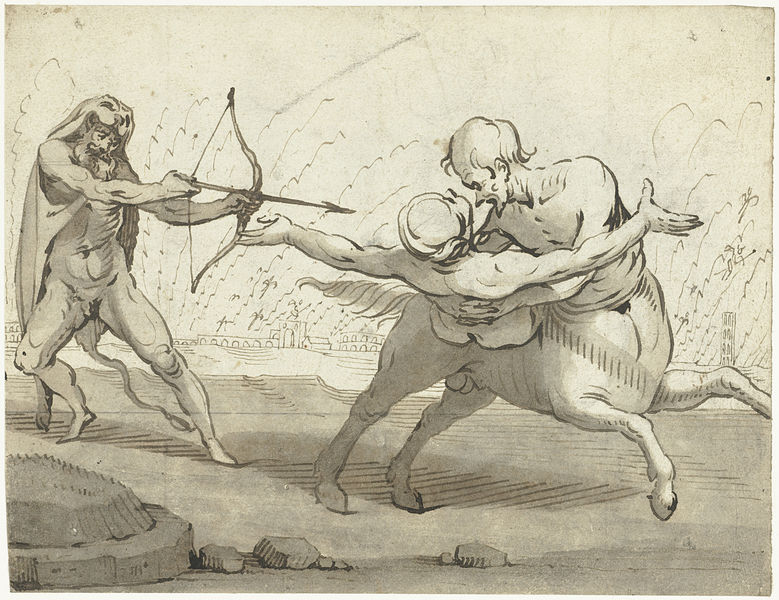
Titel: Hercules, Deianeira en de centaur Nessos
Künstler: Gerard ter (I) Borch
Standort: Amsterdam
Institution: Rijksmuseum
Schlagwörter: hands, men, hair, woman, centaur, clouds, greek, hell, man, mythology, naked, nude, rock, rocks, sky, stone, tower, feet, drawing, paper, fur, tail, beard, myth, pen, ancient, arms, ink, buildings, horse, fingers, hero, fair, hoof, buck, hooves, stolen, arrow, bow, minotaur, penis, greece, hercules, buttocks, abduction, mithology, satir, centaurus, saturns, saturnus, 활을 쏘는 사람과 도망치는 사람, sagittarius, half horse, archor